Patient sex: M
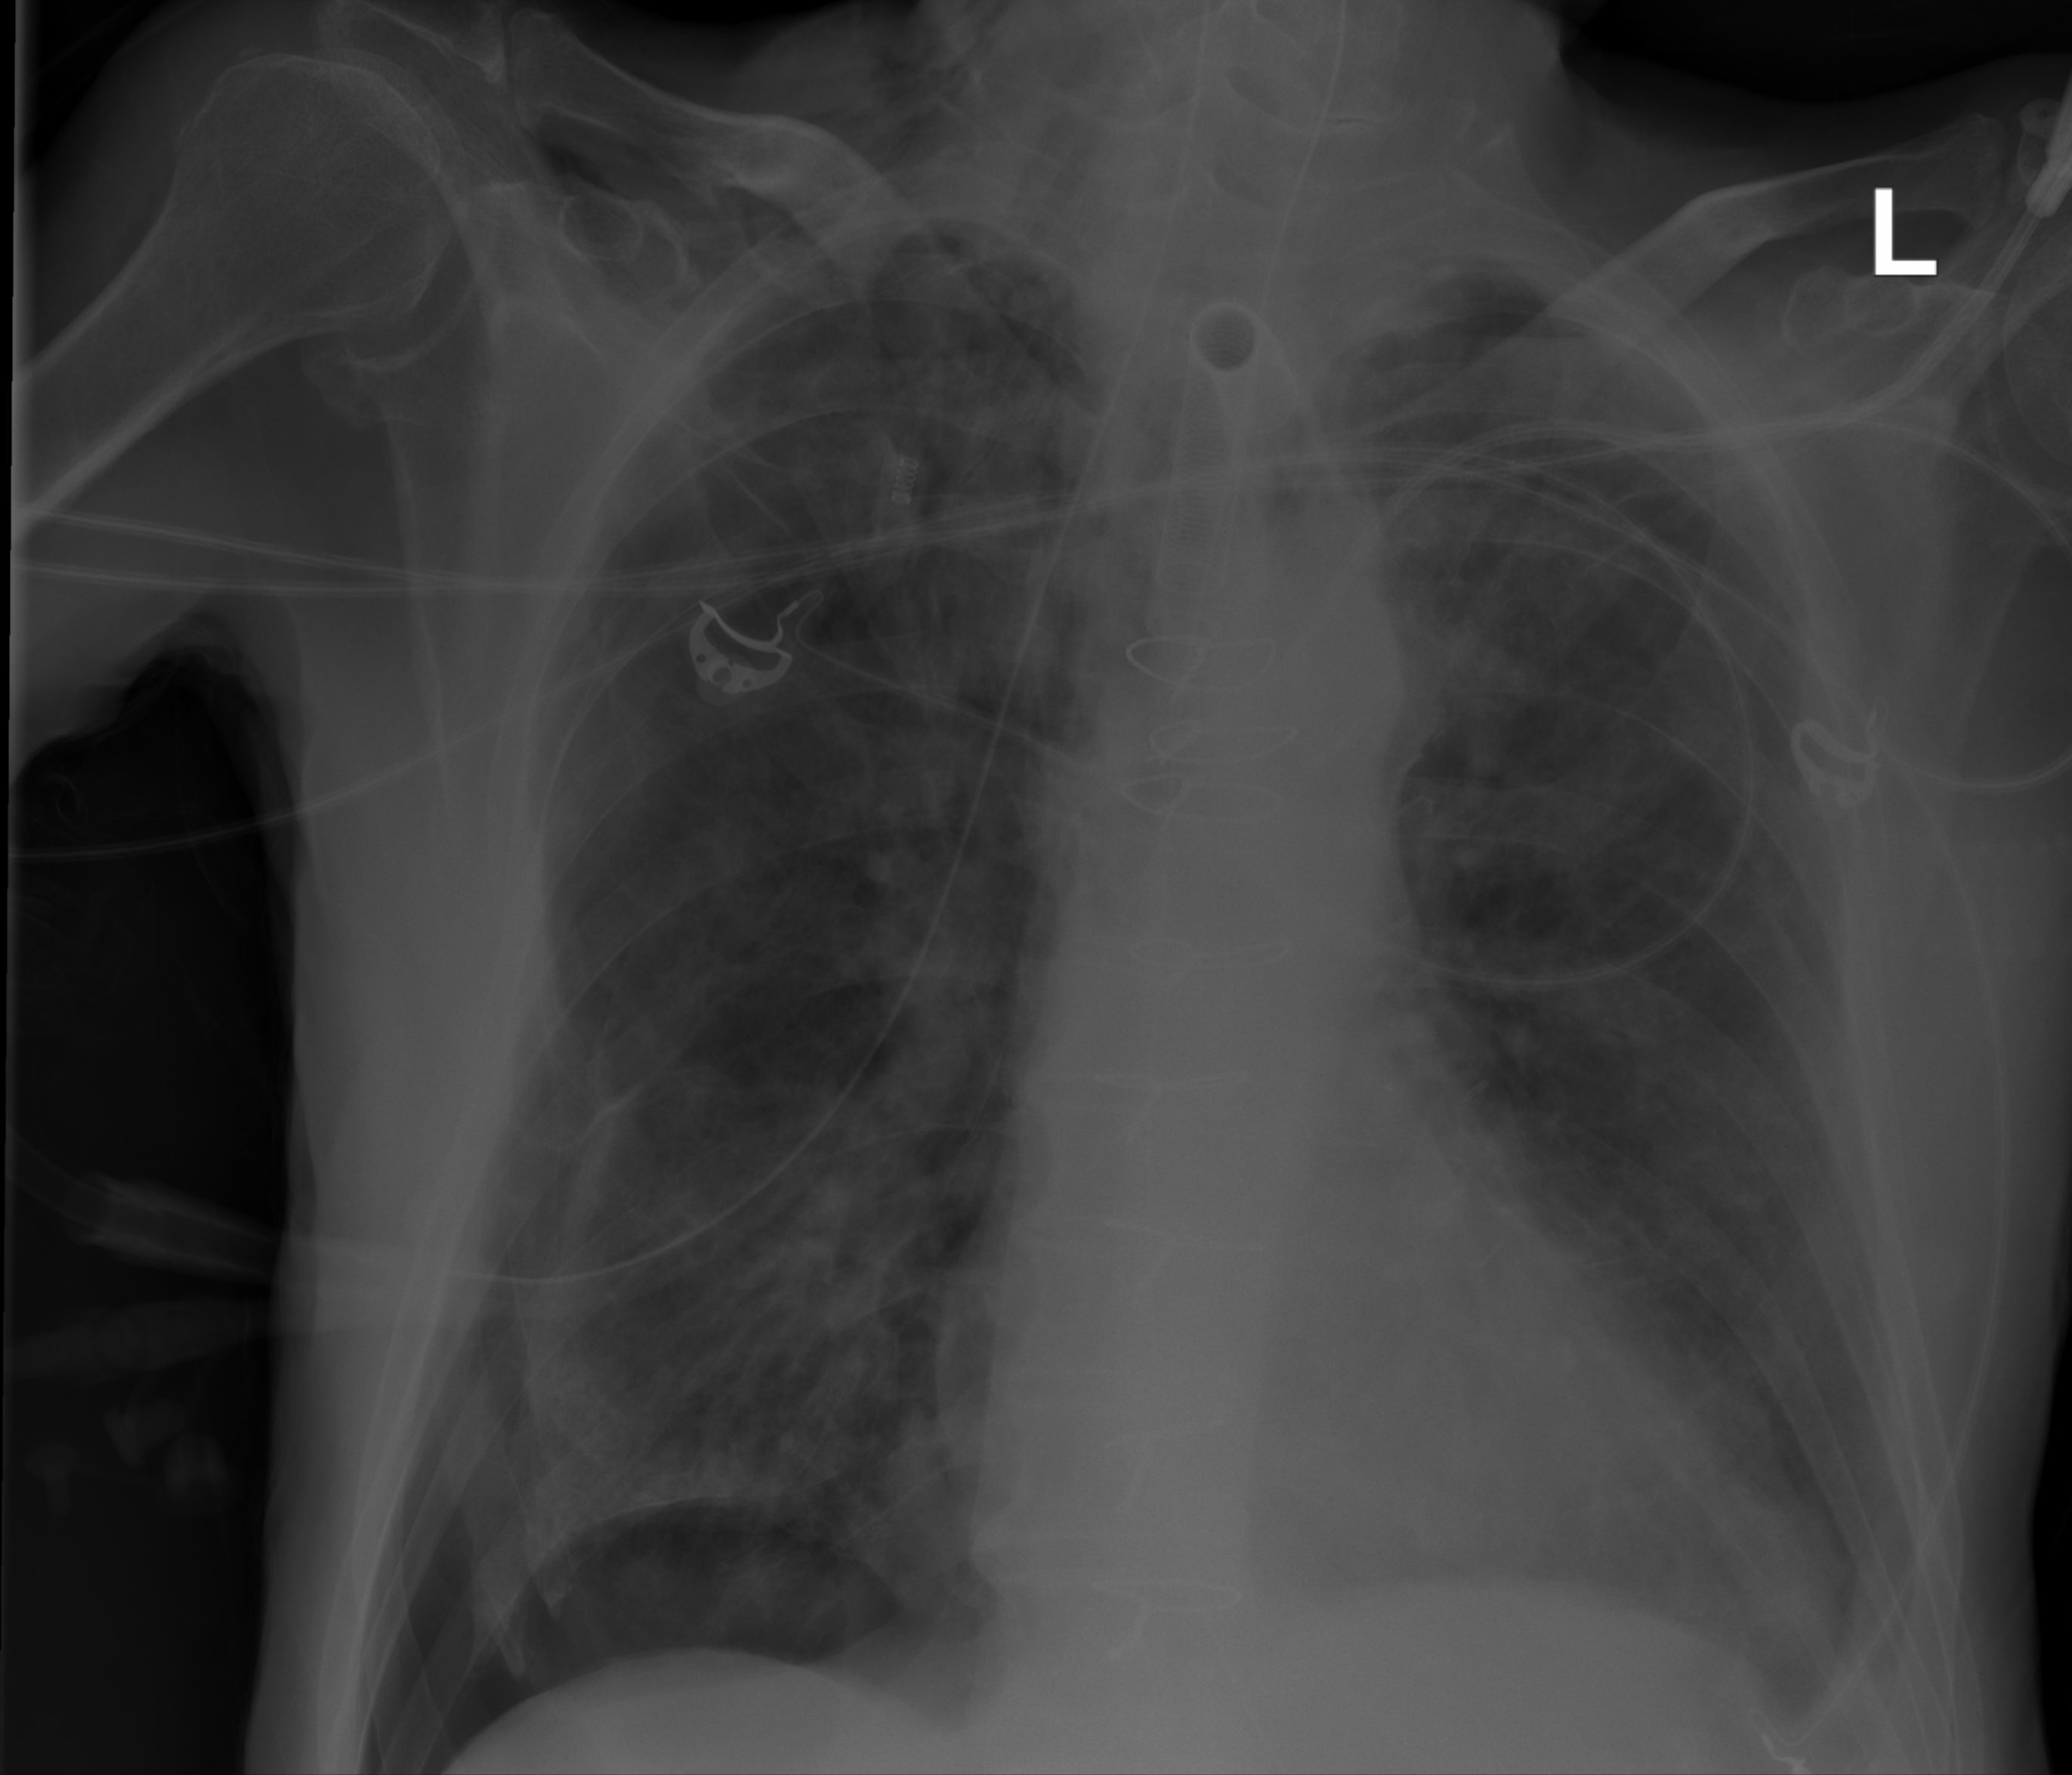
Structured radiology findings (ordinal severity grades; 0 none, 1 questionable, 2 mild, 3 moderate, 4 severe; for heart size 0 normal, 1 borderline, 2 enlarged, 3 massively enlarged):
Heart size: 0
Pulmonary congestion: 2
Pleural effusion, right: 0
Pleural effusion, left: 0
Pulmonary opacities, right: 2
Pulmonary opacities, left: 0
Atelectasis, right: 3
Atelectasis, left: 2